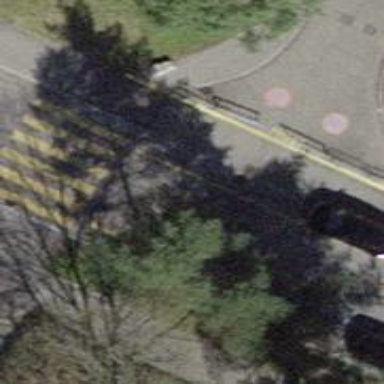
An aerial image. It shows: Unmarked crossing with traffic calming table.